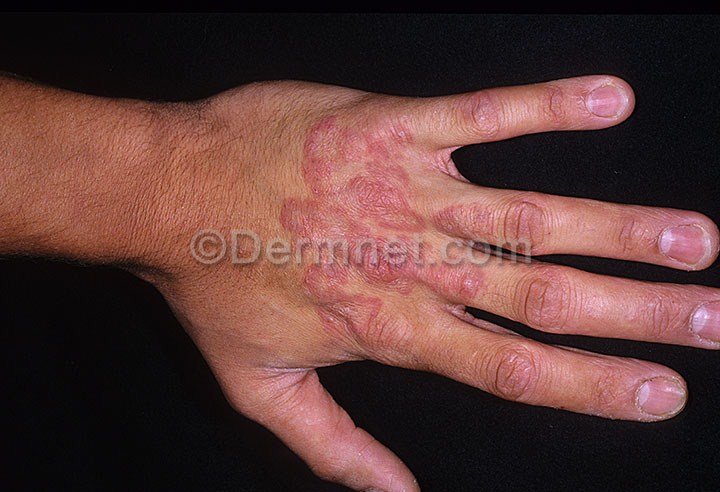
Disease: Tinea Ringworm Candidiasis and other Fungal Infections